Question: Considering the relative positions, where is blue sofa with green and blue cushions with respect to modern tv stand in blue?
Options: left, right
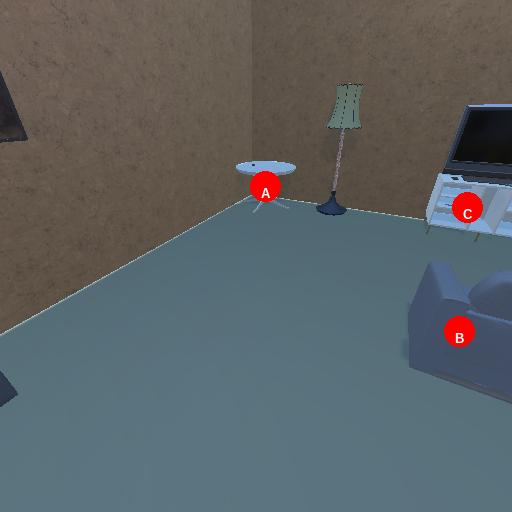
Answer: left